Interaction volume radius: 10 \u00c5
Interaction volume height: 25 \u00c5
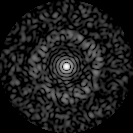
Disorder parameter: 0.8524